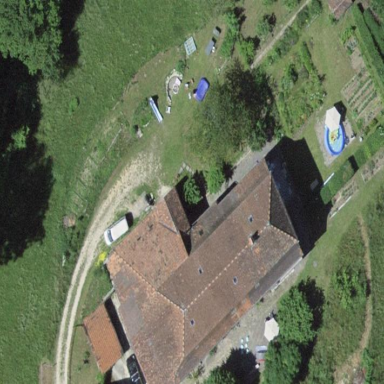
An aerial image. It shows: Farm building.